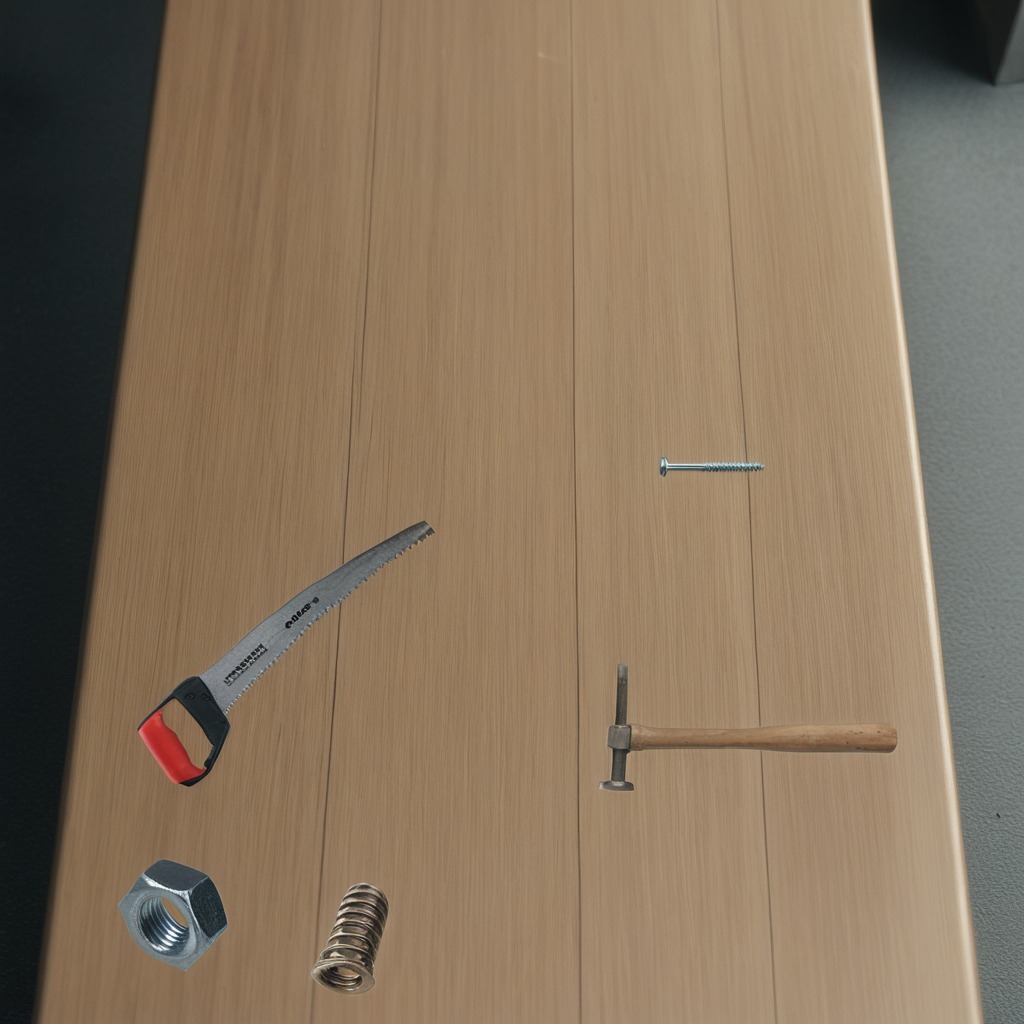
A metal machine screw, a hammer, a coiled metal spring, a handheld metal saw, and a metal nut are lying on the workbench inside a coastal fishing gear workshop.